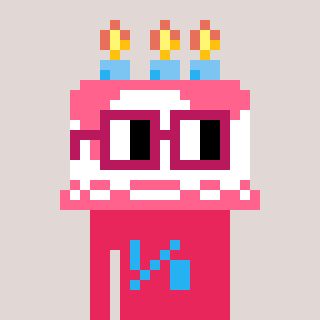
a pixel art character with square dark red glasses, a cake-shaped head and a redpinkish-colored body on a warm background